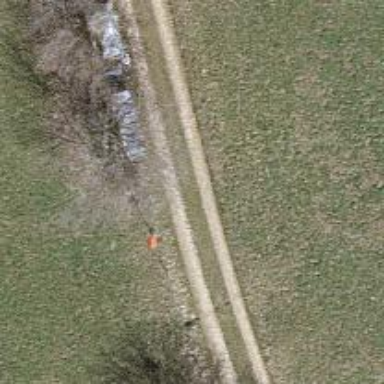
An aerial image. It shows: View of pole with roofed pipeline marker.